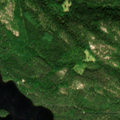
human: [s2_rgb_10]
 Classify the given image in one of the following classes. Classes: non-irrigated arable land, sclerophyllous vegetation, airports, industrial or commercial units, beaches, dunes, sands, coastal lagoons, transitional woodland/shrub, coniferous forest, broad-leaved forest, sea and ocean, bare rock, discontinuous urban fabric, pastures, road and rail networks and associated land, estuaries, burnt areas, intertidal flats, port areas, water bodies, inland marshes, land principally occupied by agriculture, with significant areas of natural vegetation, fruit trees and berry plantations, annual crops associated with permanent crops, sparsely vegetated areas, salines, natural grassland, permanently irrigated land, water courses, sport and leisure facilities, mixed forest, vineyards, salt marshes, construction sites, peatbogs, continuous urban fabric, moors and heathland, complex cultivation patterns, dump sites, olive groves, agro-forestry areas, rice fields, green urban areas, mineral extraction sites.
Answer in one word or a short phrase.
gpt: coniferous forest, mixed forest, water bodies